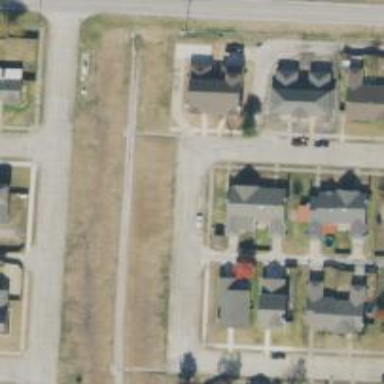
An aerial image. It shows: Alleyway designated as service road.